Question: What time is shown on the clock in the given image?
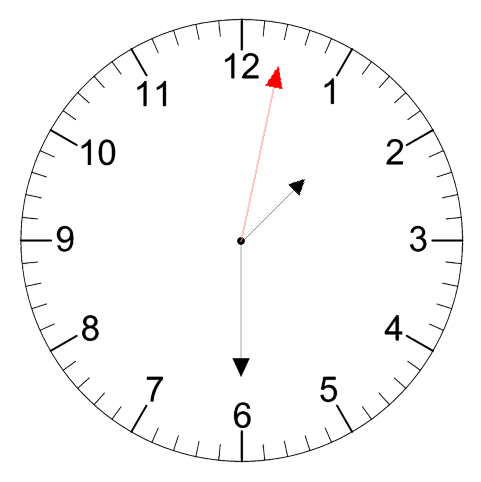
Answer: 01:30:02